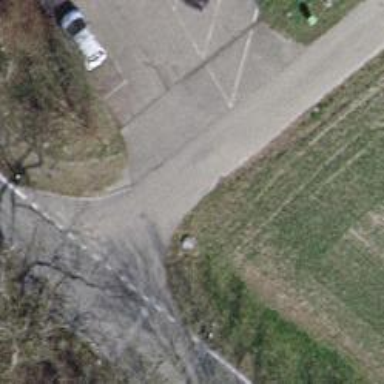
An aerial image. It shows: Road serving as parking aisle.